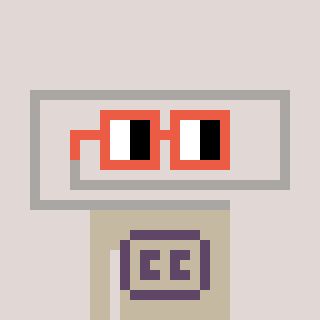
a pixel art character with square orange glasses, a paperclip-shaped head and a bege-colored body on a warm background